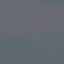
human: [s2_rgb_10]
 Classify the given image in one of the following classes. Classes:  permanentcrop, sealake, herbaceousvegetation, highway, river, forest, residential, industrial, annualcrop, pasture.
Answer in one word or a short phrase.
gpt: SeaLake